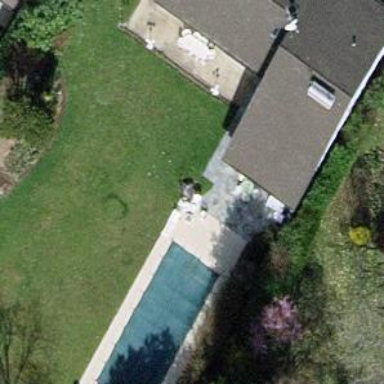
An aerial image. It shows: Swimming pool located in leisure land.